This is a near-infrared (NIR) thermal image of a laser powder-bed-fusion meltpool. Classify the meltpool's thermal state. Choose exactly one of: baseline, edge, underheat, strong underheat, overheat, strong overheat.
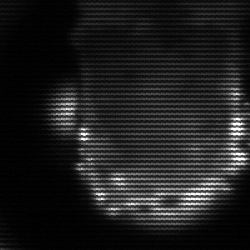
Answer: baseline